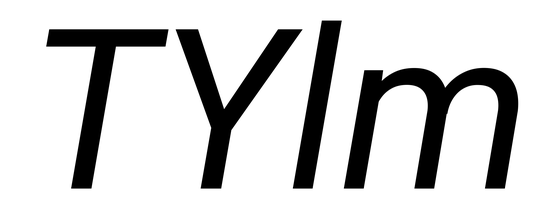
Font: Roboto-Italic_Italic